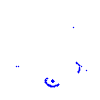
Particle: proton